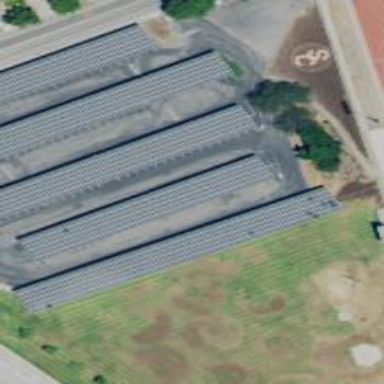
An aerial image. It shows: Solar power generator on rooftop of building.